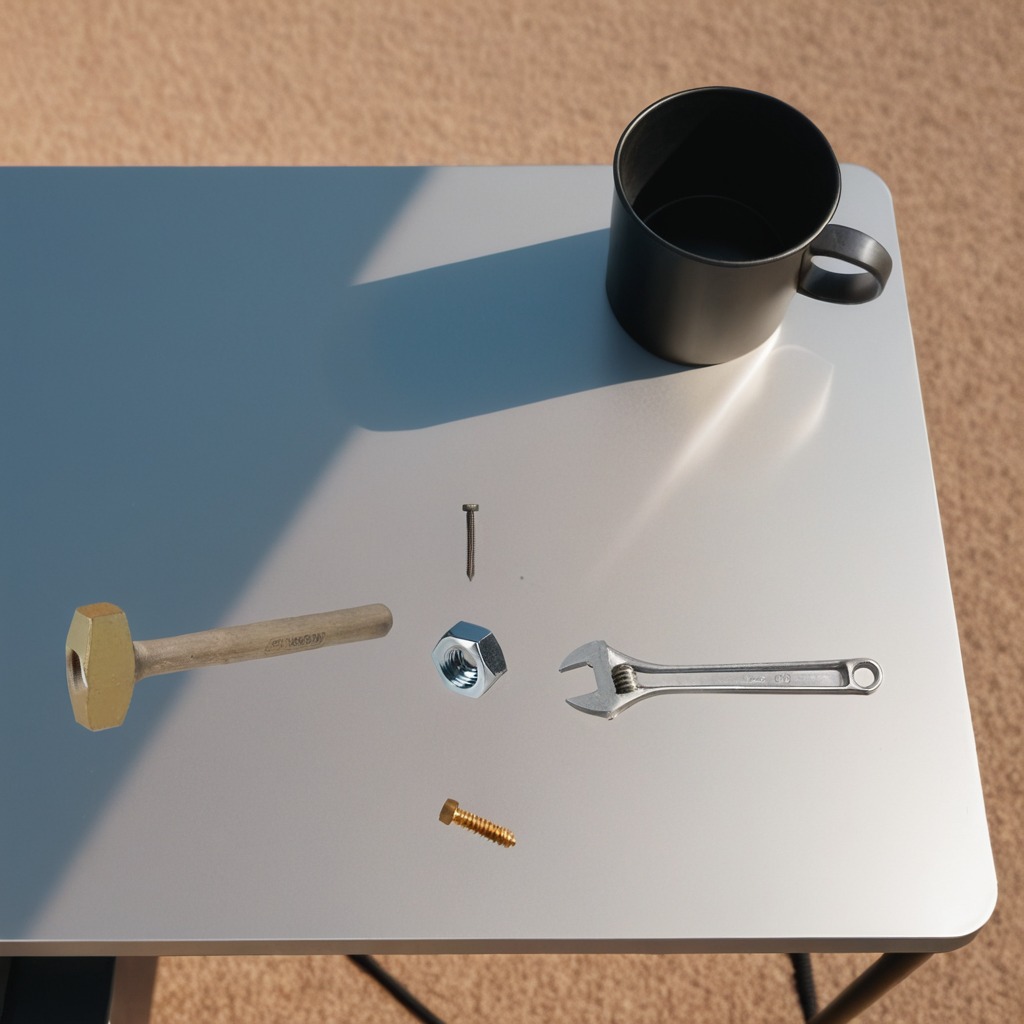
A hammer, a nail, a screw, a nut, and a wrench are lying on the utility table in a temporary outdoor tool station.